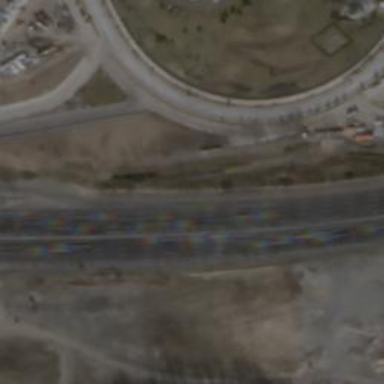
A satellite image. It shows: Motorway junction.